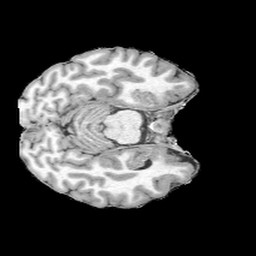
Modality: UNIT1
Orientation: axial